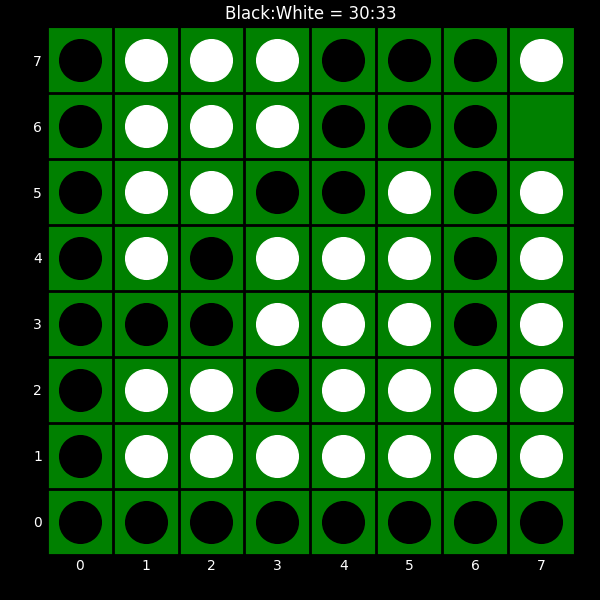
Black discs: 30
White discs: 33